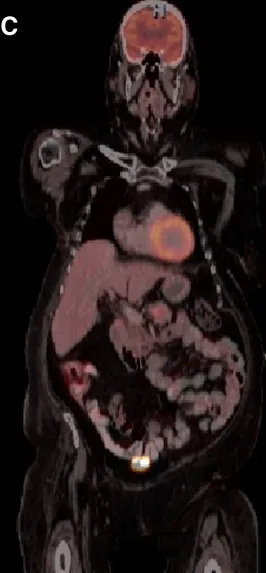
(B) CT abdomen of the pancreatic mass, also demonstrating a concerning perihepatic lymph node that was proven positive on final pathology.
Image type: radiology (pet)